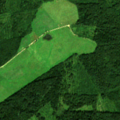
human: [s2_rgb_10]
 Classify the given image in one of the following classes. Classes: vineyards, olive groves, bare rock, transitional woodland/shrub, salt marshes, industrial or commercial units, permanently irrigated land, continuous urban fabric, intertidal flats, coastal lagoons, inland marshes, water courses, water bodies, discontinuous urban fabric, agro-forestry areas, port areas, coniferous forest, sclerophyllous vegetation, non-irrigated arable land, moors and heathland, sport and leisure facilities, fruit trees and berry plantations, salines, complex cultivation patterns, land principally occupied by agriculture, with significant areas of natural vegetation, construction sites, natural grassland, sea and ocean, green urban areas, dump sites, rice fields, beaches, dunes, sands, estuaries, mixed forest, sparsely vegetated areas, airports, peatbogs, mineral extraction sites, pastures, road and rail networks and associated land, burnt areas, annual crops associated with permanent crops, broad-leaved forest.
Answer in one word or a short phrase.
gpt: pastures, coniferous forest, mixed forest, transitional woodland/shrub